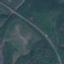
Land use / land cover: Highway